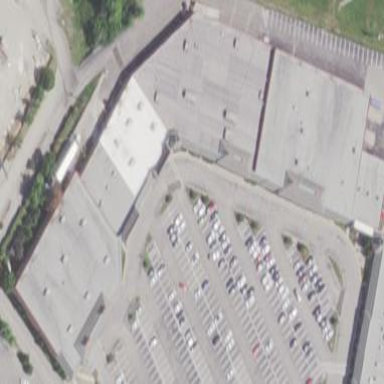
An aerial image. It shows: Commercial building.